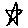
Label: star